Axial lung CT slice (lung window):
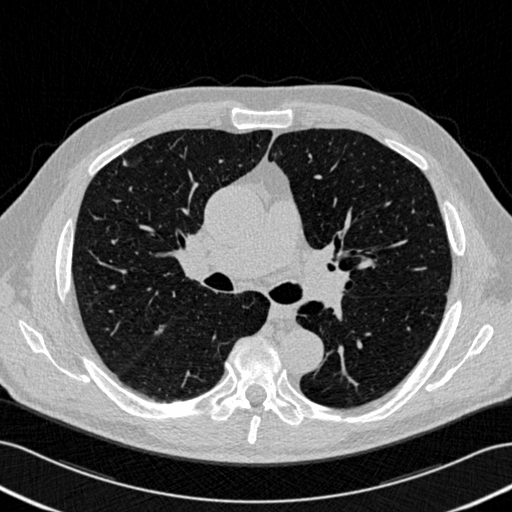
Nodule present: yes
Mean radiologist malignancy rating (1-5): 2.25